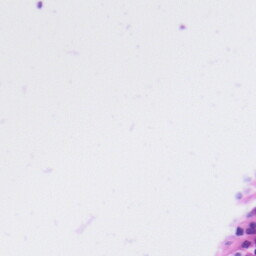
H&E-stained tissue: Tonsil